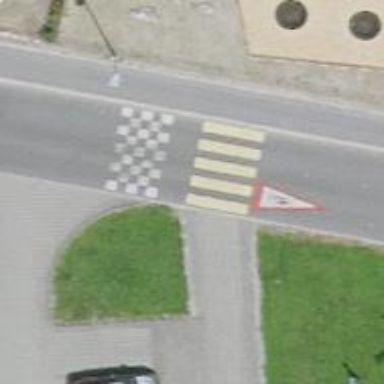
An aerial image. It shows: Uncontrolled zebra crossing.